Question: I am using object which provides a HeatMap like the image below.

I am using this command:
'''
hmo=HeatMap(data,'ColumnLabels',collabels,'ColorMap','copper','RowLabels',rowlabels,'ColumnLabelsRotate',45,'Symmetric',true,'Standardize','ROW');
'''
However, I need the color scale (at the right) to be 0 to 1, and lightest color should represent the lowest value and vice versa.
Any help will be appreciated.
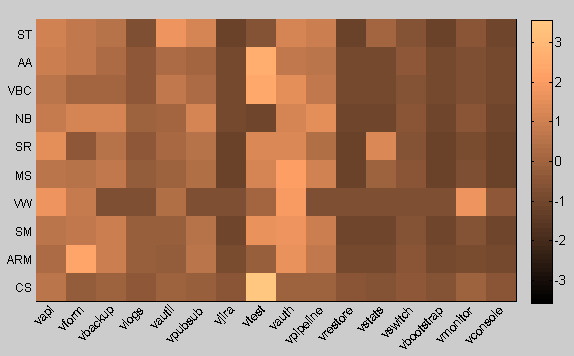
Answer: To make the lightest colour represent lowest values you need to reverse the colormap order. You can do so by getting the colormap matrix and flipping it:
'''
cmap = colormap('copper');
newcmap = flipud(cmap);
'''
So instead of specifying the string 'copper' in the heat map call, you should pass .
To adjust the colorbar limits after the heat map creation, I believe you need to use the option:
'''
set(gca,'CLim', [0 1])
'''